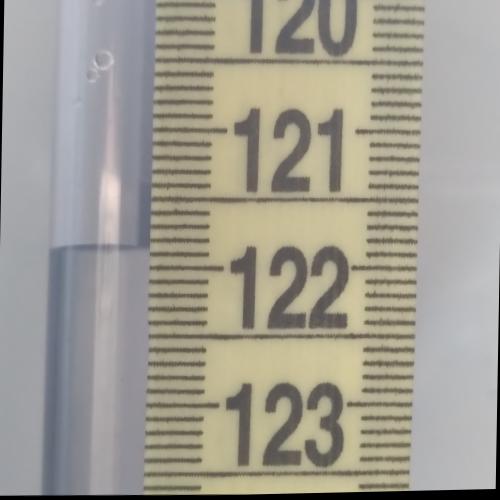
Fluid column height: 121.9 cm